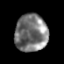
Tissue: prostate
Cell type: T cells
Senescence score: 0.2339
Nuclear area (px): 1196
Mean DAPI intensity: 119.633